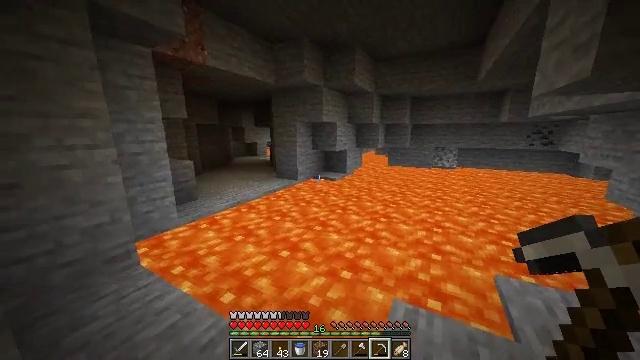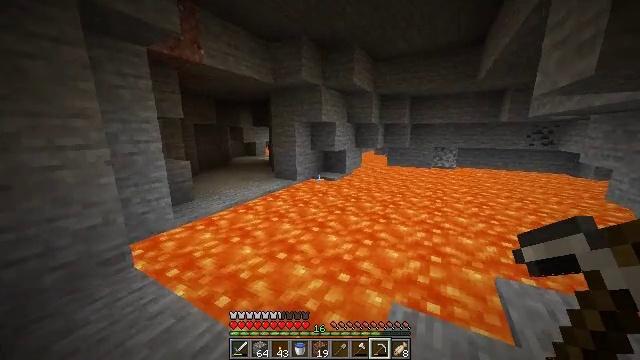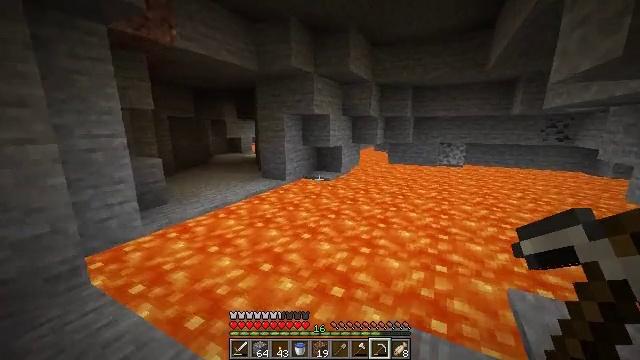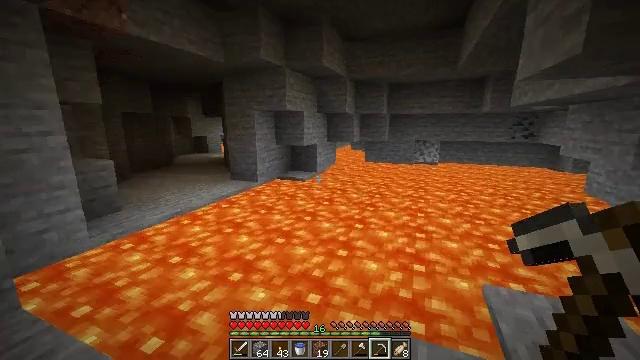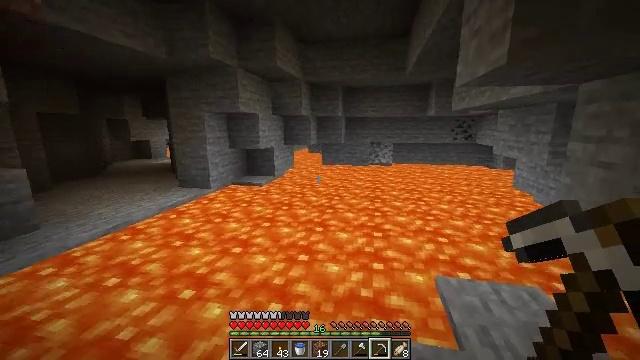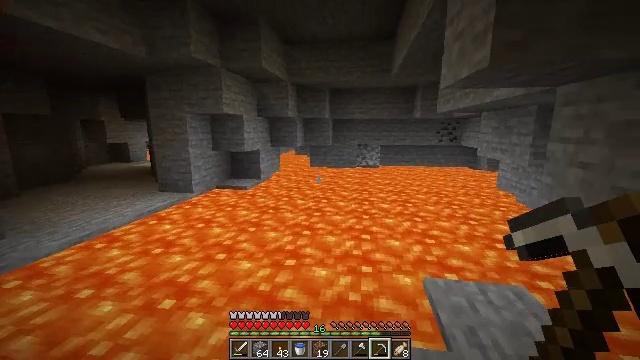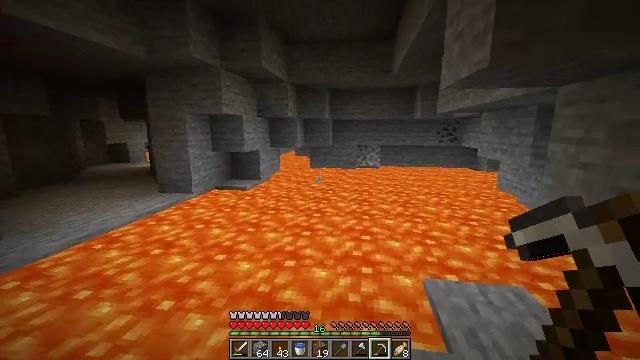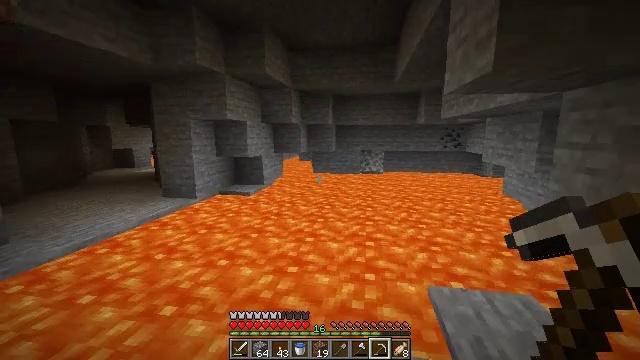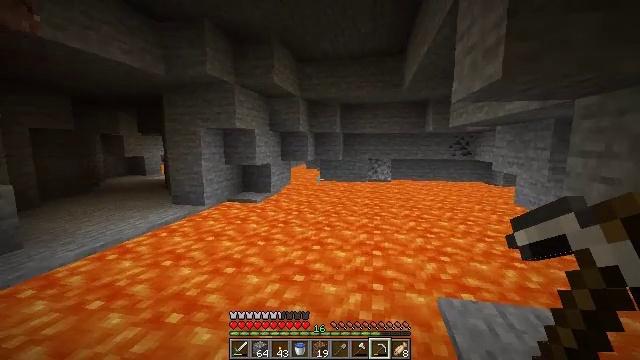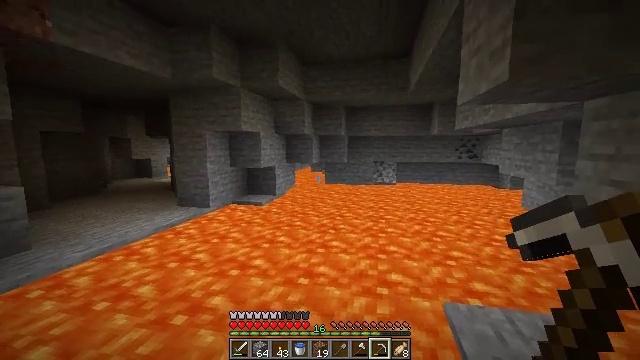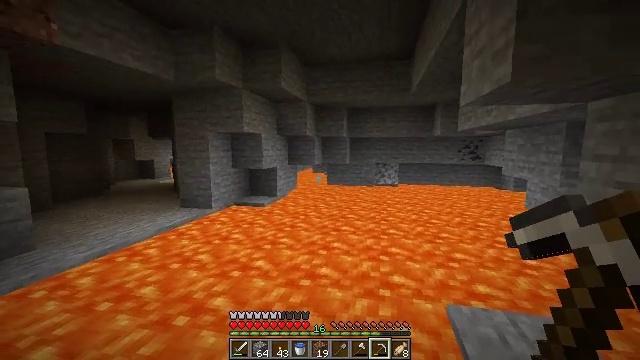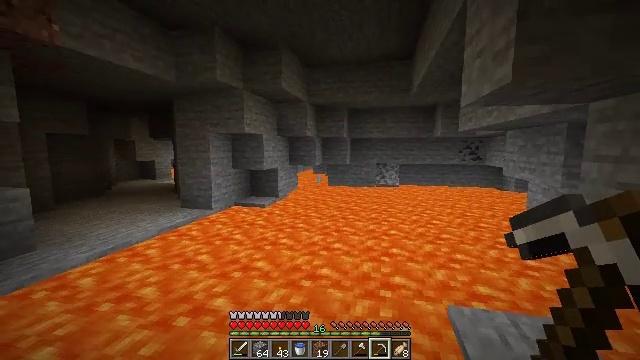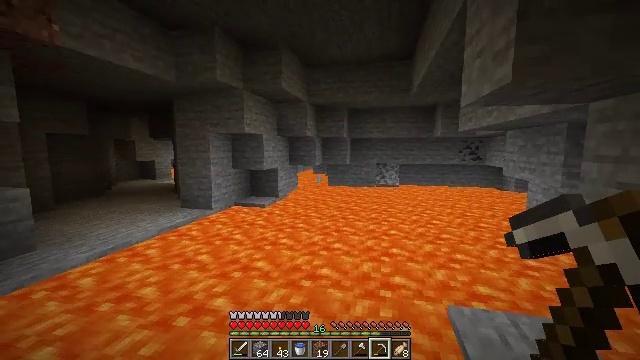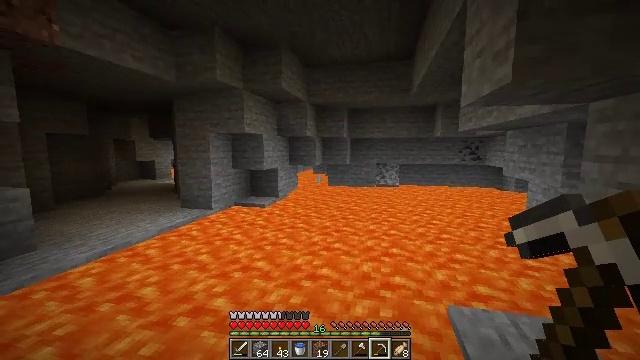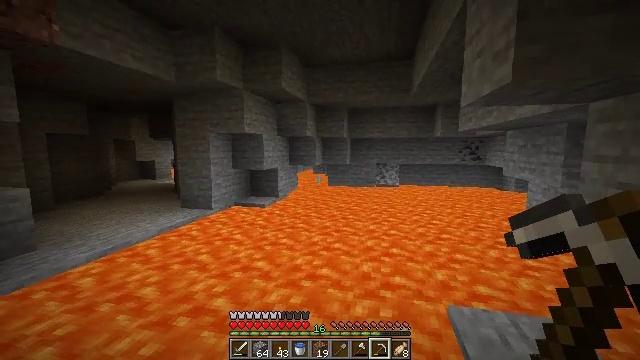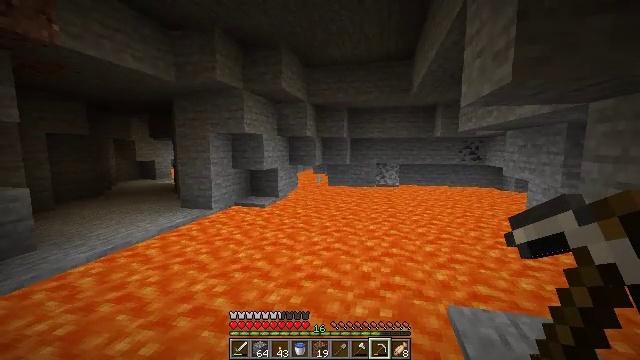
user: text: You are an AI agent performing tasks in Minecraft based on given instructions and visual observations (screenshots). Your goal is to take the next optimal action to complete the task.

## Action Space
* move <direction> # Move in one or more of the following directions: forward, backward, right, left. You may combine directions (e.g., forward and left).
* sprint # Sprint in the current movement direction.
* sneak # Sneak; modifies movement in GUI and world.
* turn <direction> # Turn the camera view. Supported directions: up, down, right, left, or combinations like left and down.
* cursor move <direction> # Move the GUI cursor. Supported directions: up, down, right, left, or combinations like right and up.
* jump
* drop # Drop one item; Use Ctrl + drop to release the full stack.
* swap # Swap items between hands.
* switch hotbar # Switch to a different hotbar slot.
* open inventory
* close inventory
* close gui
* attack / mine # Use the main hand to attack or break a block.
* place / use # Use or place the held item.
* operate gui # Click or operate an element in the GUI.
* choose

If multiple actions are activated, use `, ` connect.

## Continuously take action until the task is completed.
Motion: motion action
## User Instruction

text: Drop an azure bluet.
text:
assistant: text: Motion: no_op
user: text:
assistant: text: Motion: turn right
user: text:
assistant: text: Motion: turn right
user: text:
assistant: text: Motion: turn right
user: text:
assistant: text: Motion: turn right
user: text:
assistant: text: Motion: no_op
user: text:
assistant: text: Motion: turn up
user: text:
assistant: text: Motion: turn left and up
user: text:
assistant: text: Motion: turn left
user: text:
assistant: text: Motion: no_op
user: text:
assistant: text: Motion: no_op
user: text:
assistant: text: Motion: no_op
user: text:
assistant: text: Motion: no_op
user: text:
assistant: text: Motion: no_op
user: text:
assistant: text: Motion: no_op
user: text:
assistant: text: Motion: no_op
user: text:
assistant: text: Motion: no_op
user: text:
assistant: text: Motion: no_op
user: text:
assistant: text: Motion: no_op
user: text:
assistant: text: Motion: open inventory
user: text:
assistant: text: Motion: open inventory
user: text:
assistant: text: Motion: open inventory
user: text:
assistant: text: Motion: no_op
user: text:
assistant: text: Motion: cursor move right
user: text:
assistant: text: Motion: no_op
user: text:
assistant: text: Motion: no_op
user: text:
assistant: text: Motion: no_op
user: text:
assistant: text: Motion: cursor move right
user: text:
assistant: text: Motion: cursor move right
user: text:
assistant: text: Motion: no_op